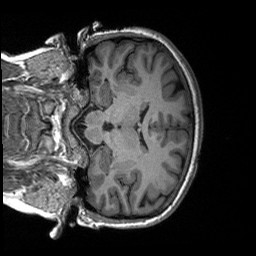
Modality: T1w
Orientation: coronal
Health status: healthy
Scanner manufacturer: siemens
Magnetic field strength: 3 T
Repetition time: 2.3 s
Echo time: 0.00228 s